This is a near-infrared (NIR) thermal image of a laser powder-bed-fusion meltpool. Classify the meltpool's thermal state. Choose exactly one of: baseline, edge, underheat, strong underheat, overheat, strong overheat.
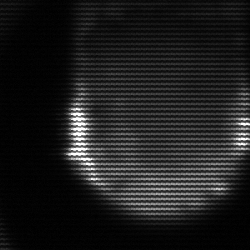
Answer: edge